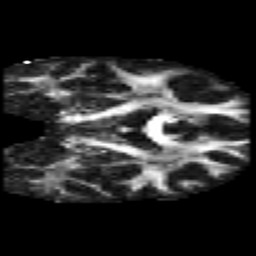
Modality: FA
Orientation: coronal
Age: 27
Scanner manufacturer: philips
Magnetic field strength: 3 T
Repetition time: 8.604 s
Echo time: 0.1268 s